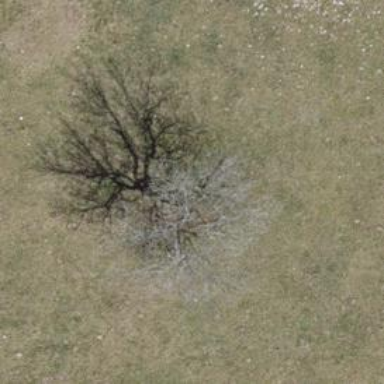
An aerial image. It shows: Beautiful tree in nature.